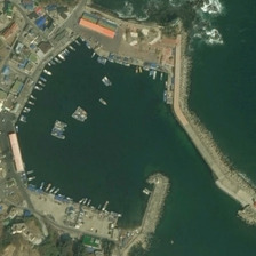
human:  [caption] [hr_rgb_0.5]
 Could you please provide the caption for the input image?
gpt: There are many boats there.

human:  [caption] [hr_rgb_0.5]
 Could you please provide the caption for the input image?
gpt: The sea was beating against the harbor, and there were many boats in it.

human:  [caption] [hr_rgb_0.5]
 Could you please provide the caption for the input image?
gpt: Sea water contains a large harbor inside the boat.

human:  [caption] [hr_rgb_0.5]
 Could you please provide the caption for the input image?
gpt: the sea water is hitting the port, which contains a large number of boats inside.

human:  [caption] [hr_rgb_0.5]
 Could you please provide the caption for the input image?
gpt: Sea water is hitting the harbor, which contains a lot of boats inside.